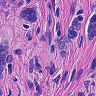
Metastatic tissue present: yes